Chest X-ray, PA view. Patient: 35 years old, sex M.
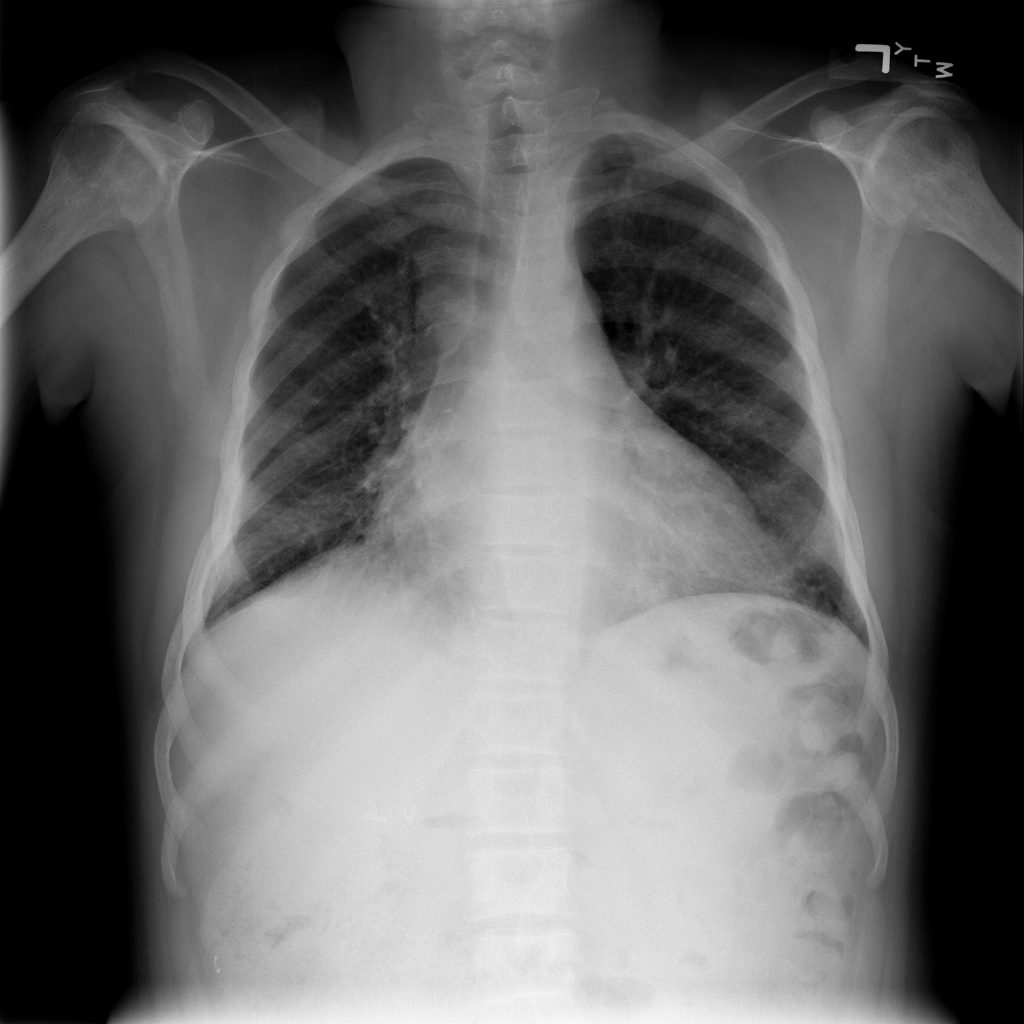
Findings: Cardiomegaly